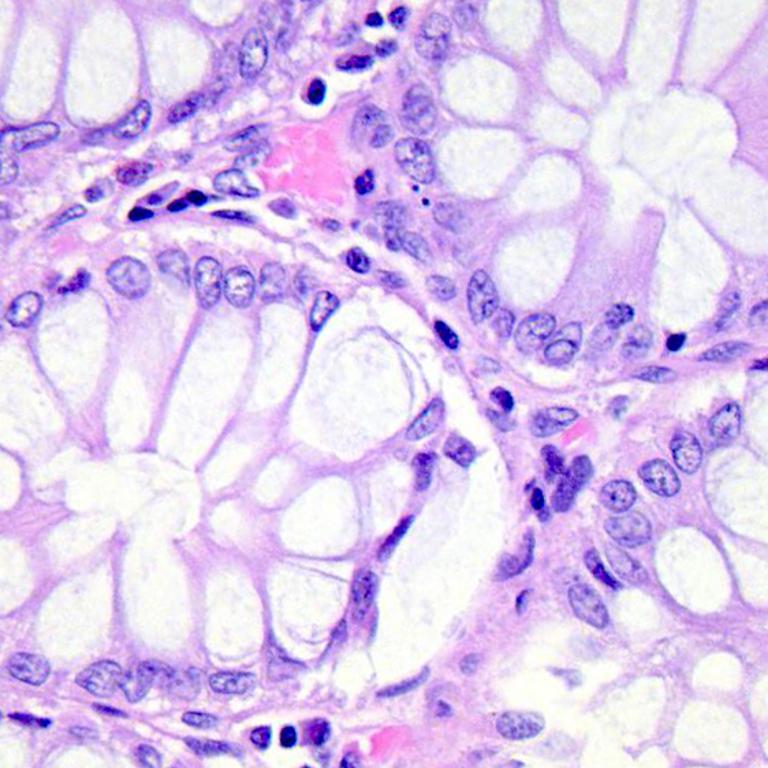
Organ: colon
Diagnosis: benign